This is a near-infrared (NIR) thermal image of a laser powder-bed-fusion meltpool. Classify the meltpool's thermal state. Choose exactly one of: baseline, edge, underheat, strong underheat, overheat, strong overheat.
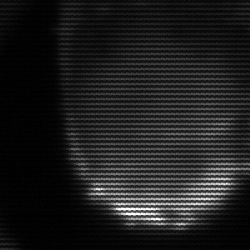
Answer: edge